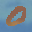
Label: 0